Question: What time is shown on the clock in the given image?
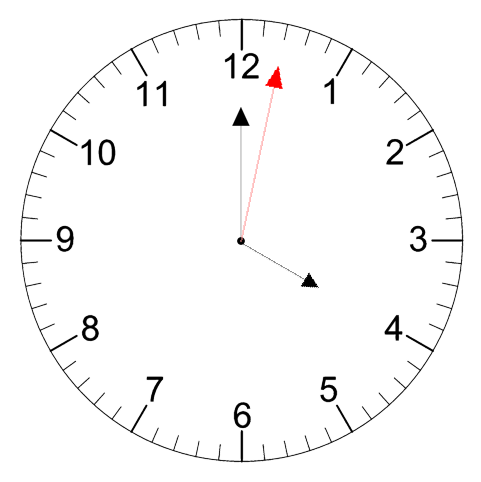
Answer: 04:00:02